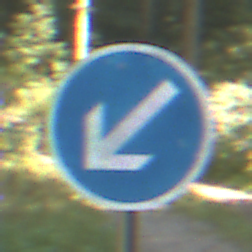
Verkehrszeichen: VorgeschriebeneVorbeifahrtLinks
Umgebung: Outdoor, Nature
Tageszeit: MorningAfternoon
Wetter: Clear
Licht: Natural
Jahreszeit: NotSpecified
Kontrast: LowContrast